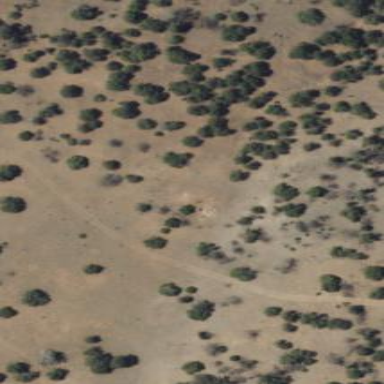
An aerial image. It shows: Area covered in scrub vegetation.